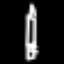
Label: pencil